Field crop: maize
Growth stage: 2
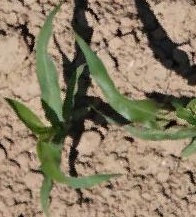
Species: maize